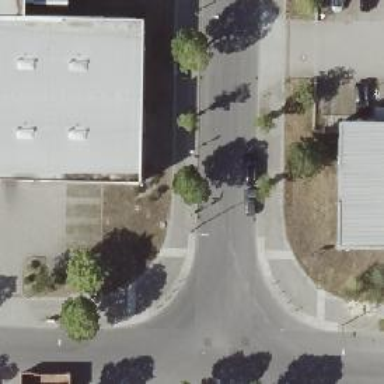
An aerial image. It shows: Uncontrolled crossing along footway.